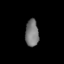
Tissue: lung
Cell type: Epithelial cells
Senescence score: 0.6195
Nuclear area (px): 349
Mean DAPI intensity: 121.407